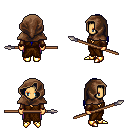
a pixel art fantasy rpg character, female body template, human, tanned skin, brown robe, magenta pants, blue ponytail hairstyle, cloth hood, leather bracers, gold boots, spear, four views (front, back, left, right), 2x2 character sprite sheet, small pixel art, hard edges, no anti-aliasing